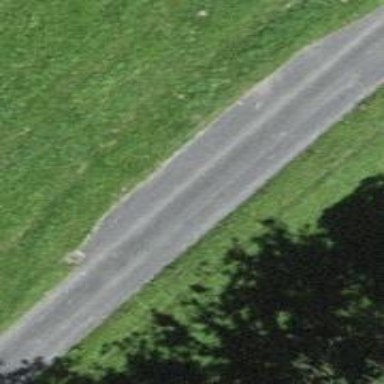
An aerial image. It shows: Passing place on the road.